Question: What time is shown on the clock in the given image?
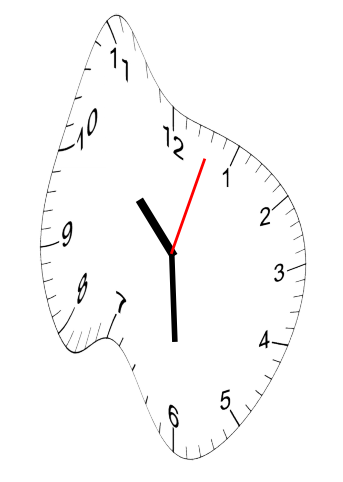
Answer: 10:30:03